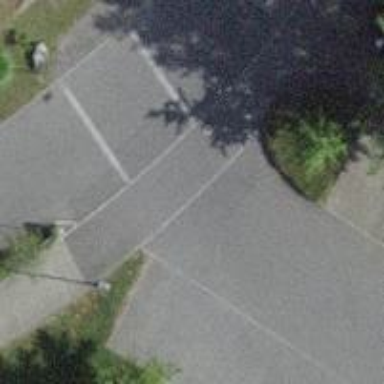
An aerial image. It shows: Kerb barrier.